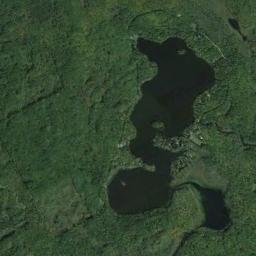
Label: lake